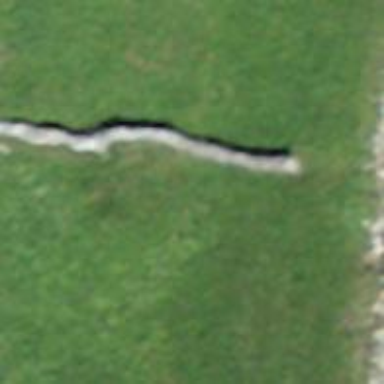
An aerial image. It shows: Dry stone wall barrier.